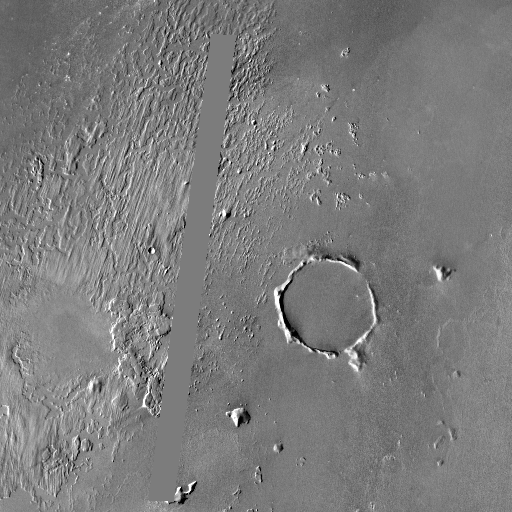
Crater classes present: Background, Other, Buried